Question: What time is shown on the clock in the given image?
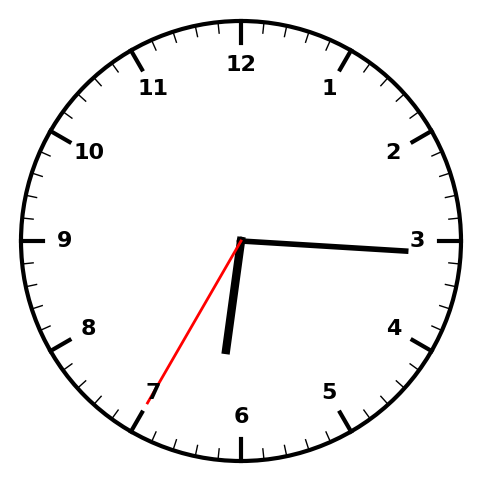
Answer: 06:15:35